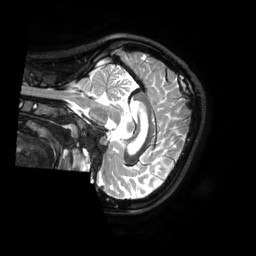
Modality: T2w
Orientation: sagittal
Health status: healthy
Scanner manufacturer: philips
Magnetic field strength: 3 T
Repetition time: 2.5 s
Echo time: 0.25 s